Interaction volume radius: 10 \u00c5
Interaction volume height: 40 \u00c5
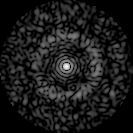
Disorder parameter: 0.8307